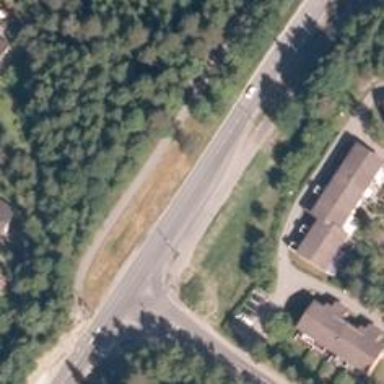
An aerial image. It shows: Secondary road with separate sidewalks and separate cycleway.